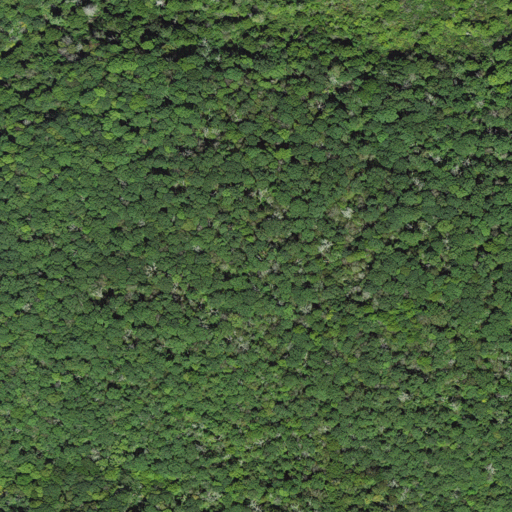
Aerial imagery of mountain in North Carolina named Whiteoak Stamp containing deciduous forest, mixed forest, and woody wetlands